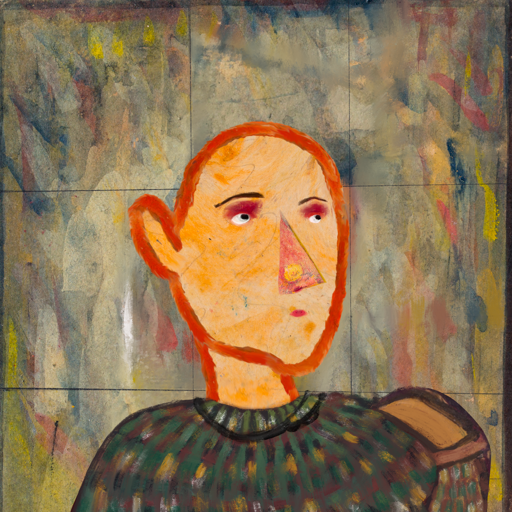
Background: GypsyMother, Head And Neck Side: Experience, Face Side: Irani, Bust: After_Raid, Hair Side: Blank, Head Accessory: Blank, Second Necklace: Blank, Necklace: Orphan, Baby: Blank